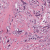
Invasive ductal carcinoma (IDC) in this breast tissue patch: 1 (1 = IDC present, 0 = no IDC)